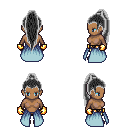
a pixel art fantasy rpg character, female body template, human, dark skin, overskirt, gold greaves, gray extra-long topknot hairstyle, gold gloves, four views (front, back, left, right), 2x2 character sprite sheet, small pixel art, hard edges, no anti-aliasing